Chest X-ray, PA view. Patient: 59 years old, sex M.
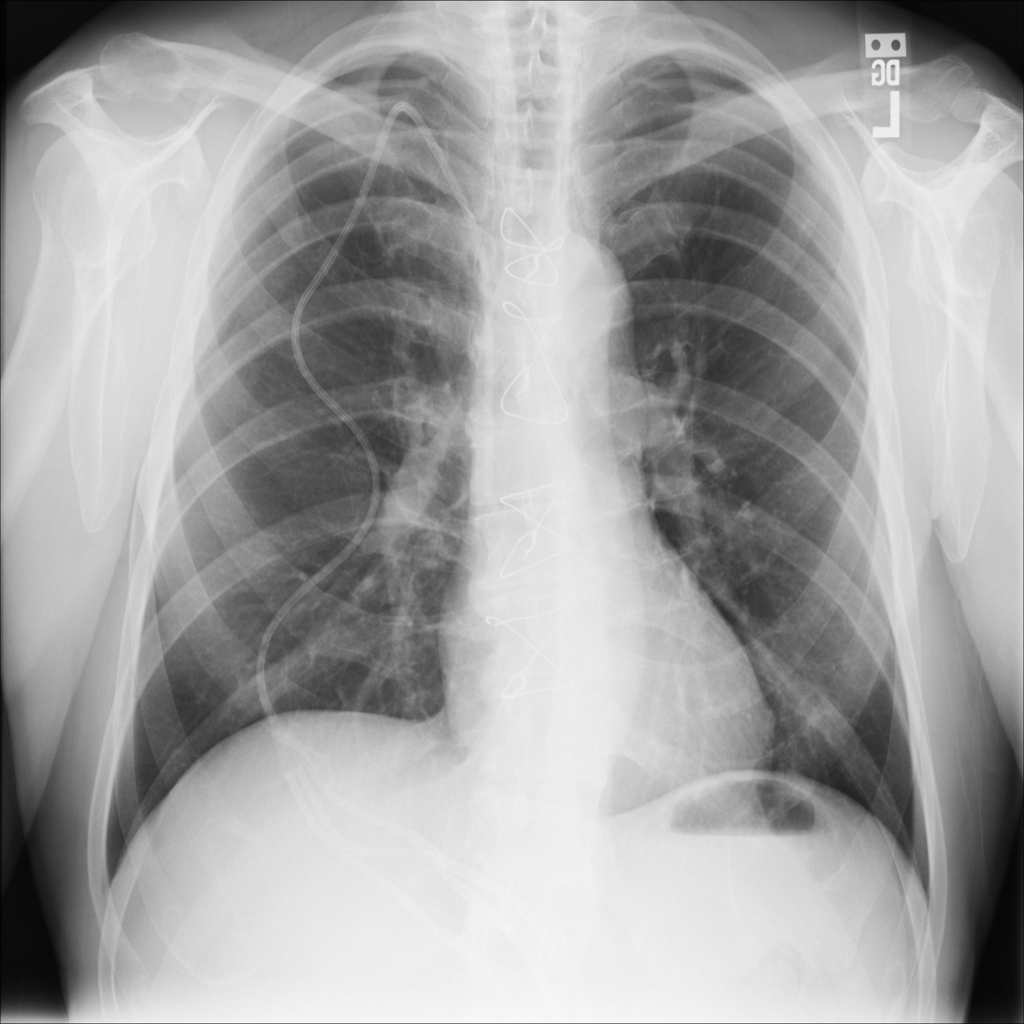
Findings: No Finding